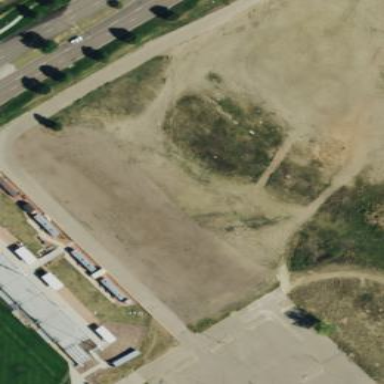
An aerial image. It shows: Parking area with ground surface.